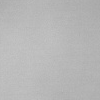
Atmospheric dust classification: dusty